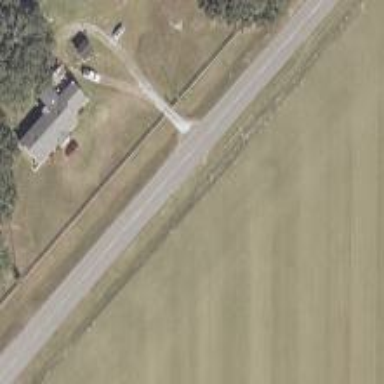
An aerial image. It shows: Tertiary road.